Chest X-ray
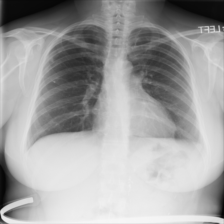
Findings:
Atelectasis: negative
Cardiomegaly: negative
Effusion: negative
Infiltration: negative
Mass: negative
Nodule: negative
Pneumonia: negative
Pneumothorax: negative
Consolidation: negative
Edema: negative
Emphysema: negative
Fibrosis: negative
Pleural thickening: negative
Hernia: negative